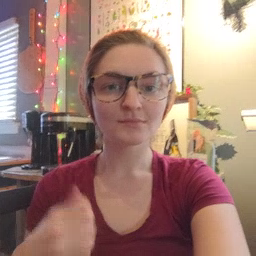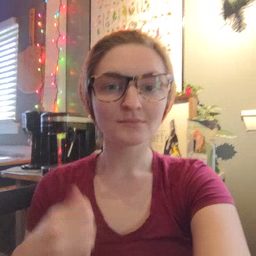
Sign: taste